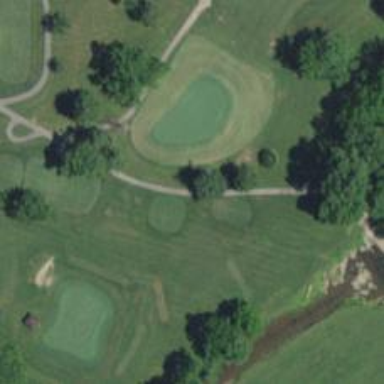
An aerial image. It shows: Path designed for golf carts.